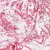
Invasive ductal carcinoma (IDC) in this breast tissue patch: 0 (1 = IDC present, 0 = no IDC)